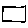
Label: square